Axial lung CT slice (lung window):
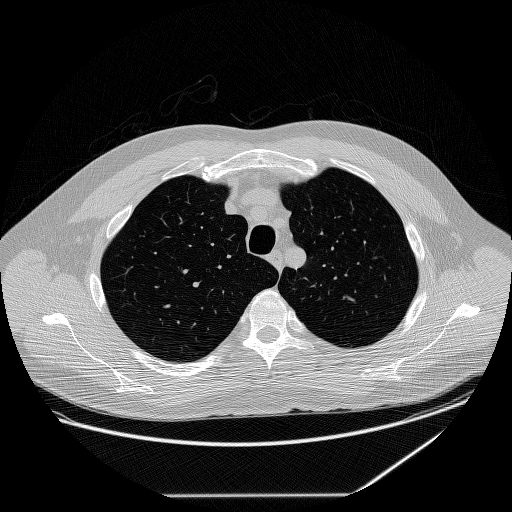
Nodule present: no